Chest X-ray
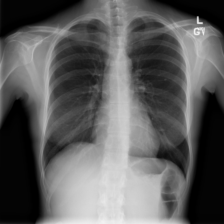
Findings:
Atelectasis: negative
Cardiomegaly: negative
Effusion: negative
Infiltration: negative
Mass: negative
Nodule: negative
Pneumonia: negative
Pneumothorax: negative
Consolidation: negative
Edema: negative
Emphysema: negative
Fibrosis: negative
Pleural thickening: negative
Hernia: negative